Говорят, что в архиве Снеллиуса нашли рисунок с оптической схемой. От времени чернила выцвели, и на бумаге остались видны только предмет (стрелка) и его изображение, даваемое тонкой линзой (см. рисунок).
Восстановите построением по имеющимся данным положение линзы.
Найдите положение фокусов линзы.
Можно ли, исходя из рисунка, сказать, какая (собирающая или рассеивающая) была линза?
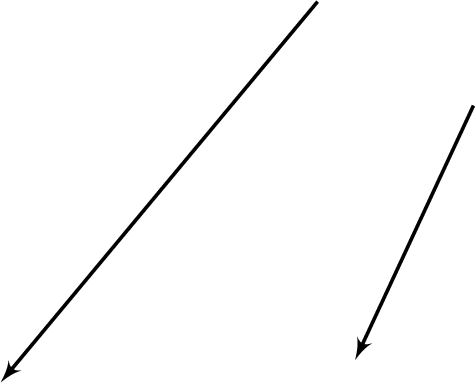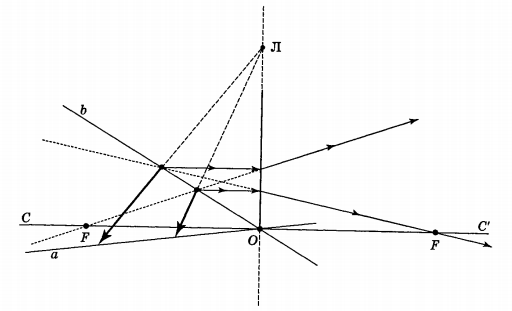
Восстановите построением по имеющимся данным положение линзы.
Решение: Проведем прямую $a$ через острия стрелок, а прямую $b$ — через их окончания. Из свойств линз известно, что эти прямые должны пройти через оптический центр $O$ линзы. Поскольку линза прямую линию отображает в прямую, то продолжения прямых линий, совпадающих со стрелками, должны пересечься в плоскости линзы (на рисунке это прямая $О Л$).  Главная оптическая ось $C C^{\prime}$ линзы перпендикулярна плоскости линзы и проходит через оптический центр $O$. Луч, идущий параллельно главной оптической оси, преломившись в линзе, пройдет через ее фокус. Если этот луч к тому же проходит через конец стрелки, то продолжение преломленного луча пройдет через другой конец стрелки (следует из свойств линзы). Поскольку в условии не указано, какая из стрелок является предметом, а какая — изображением, однозначно сказать, какая была линза - собирающая или рассеивающая — невозможно.

Найдите положение фокусов линзы.
Ответ: Смотри рисунок.

Можно ли, исходя из рисунка, сказать, какая (собирающая или рассеивающая) была линза?
Ответ: Поскольку в условии не указано, какая из стрелок является предметом, а какая — изображением, однозначно сказать, какая была линза — собирающая или рассеивающая — невозможно.
Темы:
T, Оптика, Геометрическая оптика, Архивы Снеллиуса, Всероссийские, Построения